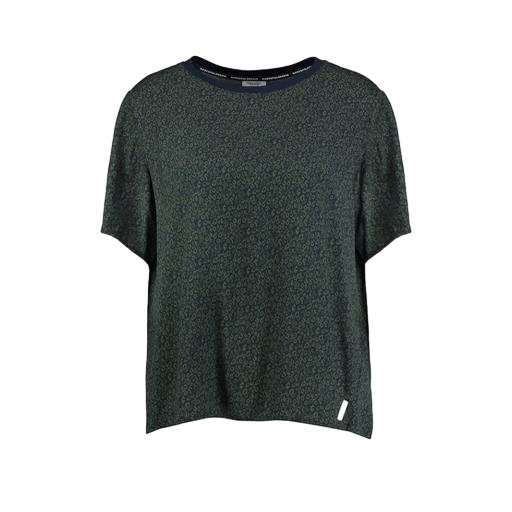
green print t-shirt, patterned tee, patterned t-shirt, white background